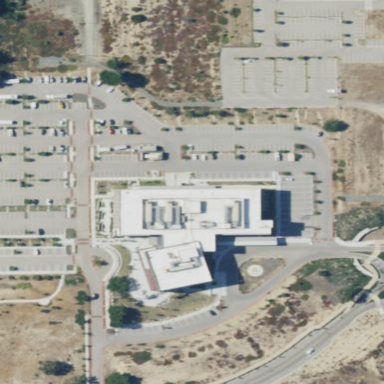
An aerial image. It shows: Healthcare clinic.